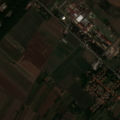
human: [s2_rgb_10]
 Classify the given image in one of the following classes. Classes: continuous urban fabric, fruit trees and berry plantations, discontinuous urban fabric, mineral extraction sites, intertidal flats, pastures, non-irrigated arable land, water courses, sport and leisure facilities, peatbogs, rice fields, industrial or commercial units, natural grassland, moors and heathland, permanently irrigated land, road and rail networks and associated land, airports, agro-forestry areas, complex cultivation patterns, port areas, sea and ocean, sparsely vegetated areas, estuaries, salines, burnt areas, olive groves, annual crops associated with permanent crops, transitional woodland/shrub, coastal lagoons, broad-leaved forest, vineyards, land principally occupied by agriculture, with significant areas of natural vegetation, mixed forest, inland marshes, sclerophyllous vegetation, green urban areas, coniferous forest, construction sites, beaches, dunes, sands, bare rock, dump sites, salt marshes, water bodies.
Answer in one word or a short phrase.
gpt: industrial or commercial units, non-irrigated arable land, complex cultivation patterns